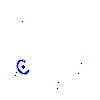
Particle: proton